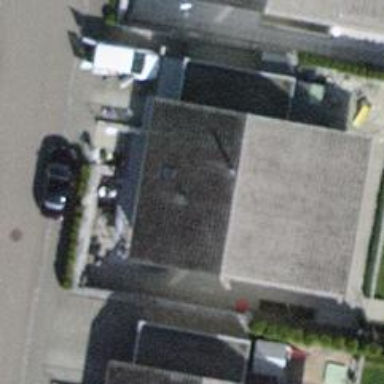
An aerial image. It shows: Detached building with gabled roof.